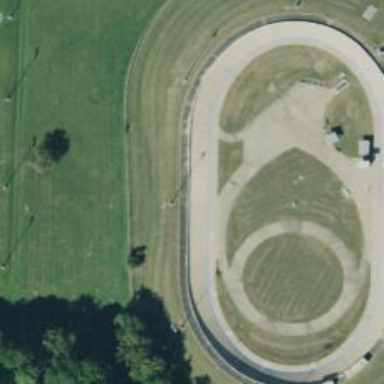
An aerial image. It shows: Track in leisure land.